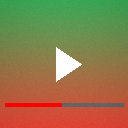
Screen state: on